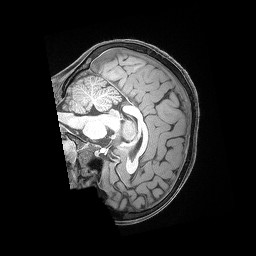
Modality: T1w
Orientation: sagittal
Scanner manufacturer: siemens
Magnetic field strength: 3 T
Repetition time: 2.53 s
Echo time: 0.00169 s